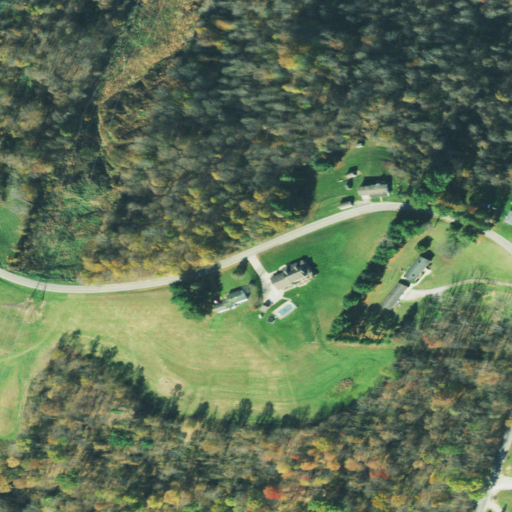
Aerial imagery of mountain in Ohio named Horsemill Hill containing deciduous forest, pasture, open development, mixed forest, and low intensity development